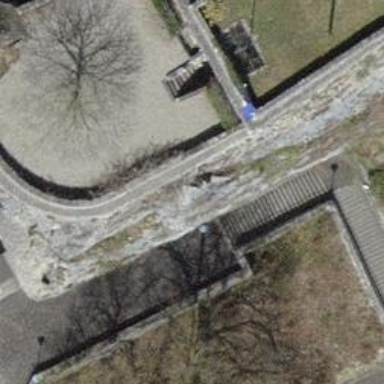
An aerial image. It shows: Steps made of paving stones.